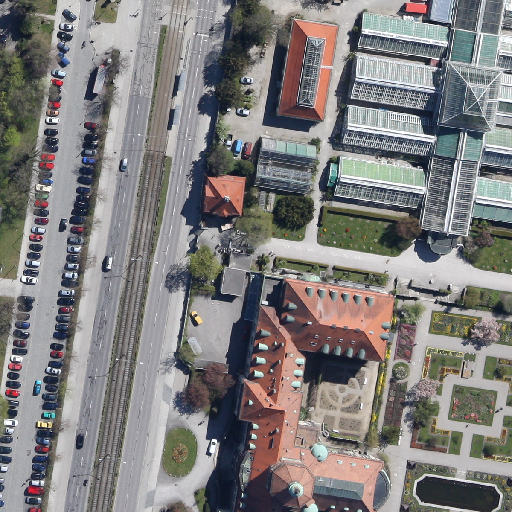
Referring expression: vehicle driving on the road